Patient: sex M, age 26
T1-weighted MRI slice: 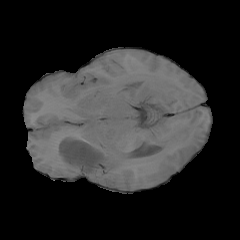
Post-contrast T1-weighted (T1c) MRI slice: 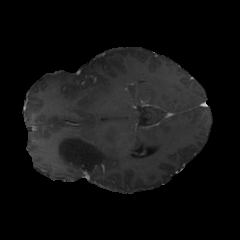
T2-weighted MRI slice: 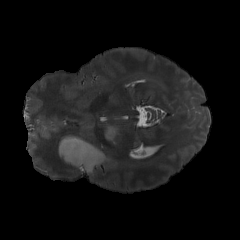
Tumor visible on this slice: yes
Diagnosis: Astrocytoma, IDH-mutant
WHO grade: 4